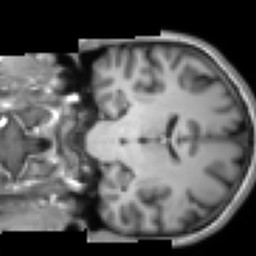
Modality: T1w
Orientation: coronal